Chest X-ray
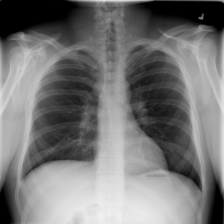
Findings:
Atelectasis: negative
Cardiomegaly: negative
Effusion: negative
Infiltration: negative
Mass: negative
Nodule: negative
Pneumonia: negative
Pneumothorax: negative
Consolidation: negative
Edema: negative
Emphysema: negative
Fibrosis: negative
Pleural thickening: negative
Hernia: negative